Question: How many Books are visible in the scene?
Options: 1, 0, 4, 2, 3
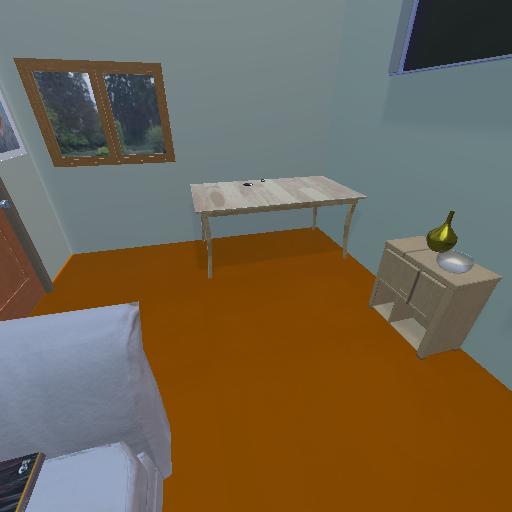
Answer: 1